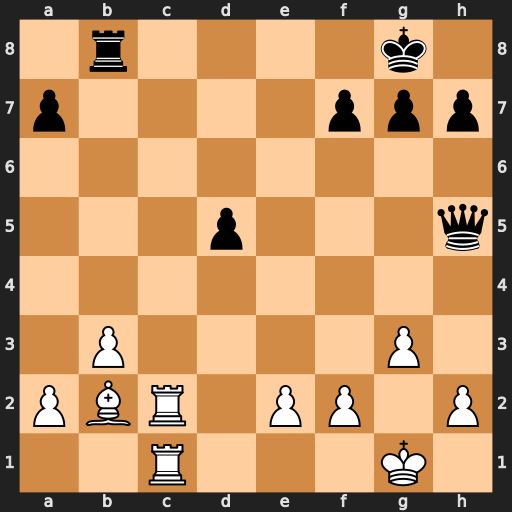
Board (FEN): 1r4k1/p4ppp/8/3p3q/8/1P4P1/PBR1PP1P/2R3K1
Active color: w
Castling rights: -
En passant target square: -
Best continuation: Rc8+ Rxc8 Rxc8#